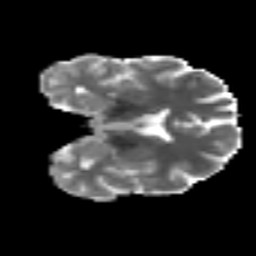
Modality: MD
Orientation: coronal
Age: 33
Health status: ill
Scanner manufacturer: philips
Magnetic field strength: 3 T
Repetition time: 9 s
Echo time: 0.127 s